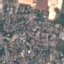
Label: Residential